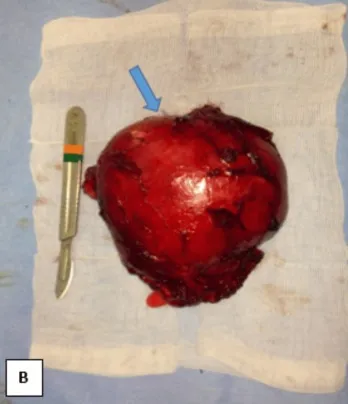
Intraoperative images of the excision of the hydatid cyst. . B: The macroscopic aspect following the monobloc surgical excision of the hydatid cyst.
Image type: medical_photograph (other_medical_photograph)